Question: Find the horizontal coordinate of the first time the ball hits the ground. The result is rounded down to the nearest integer. Note that there is no energy loss in the event of a collision
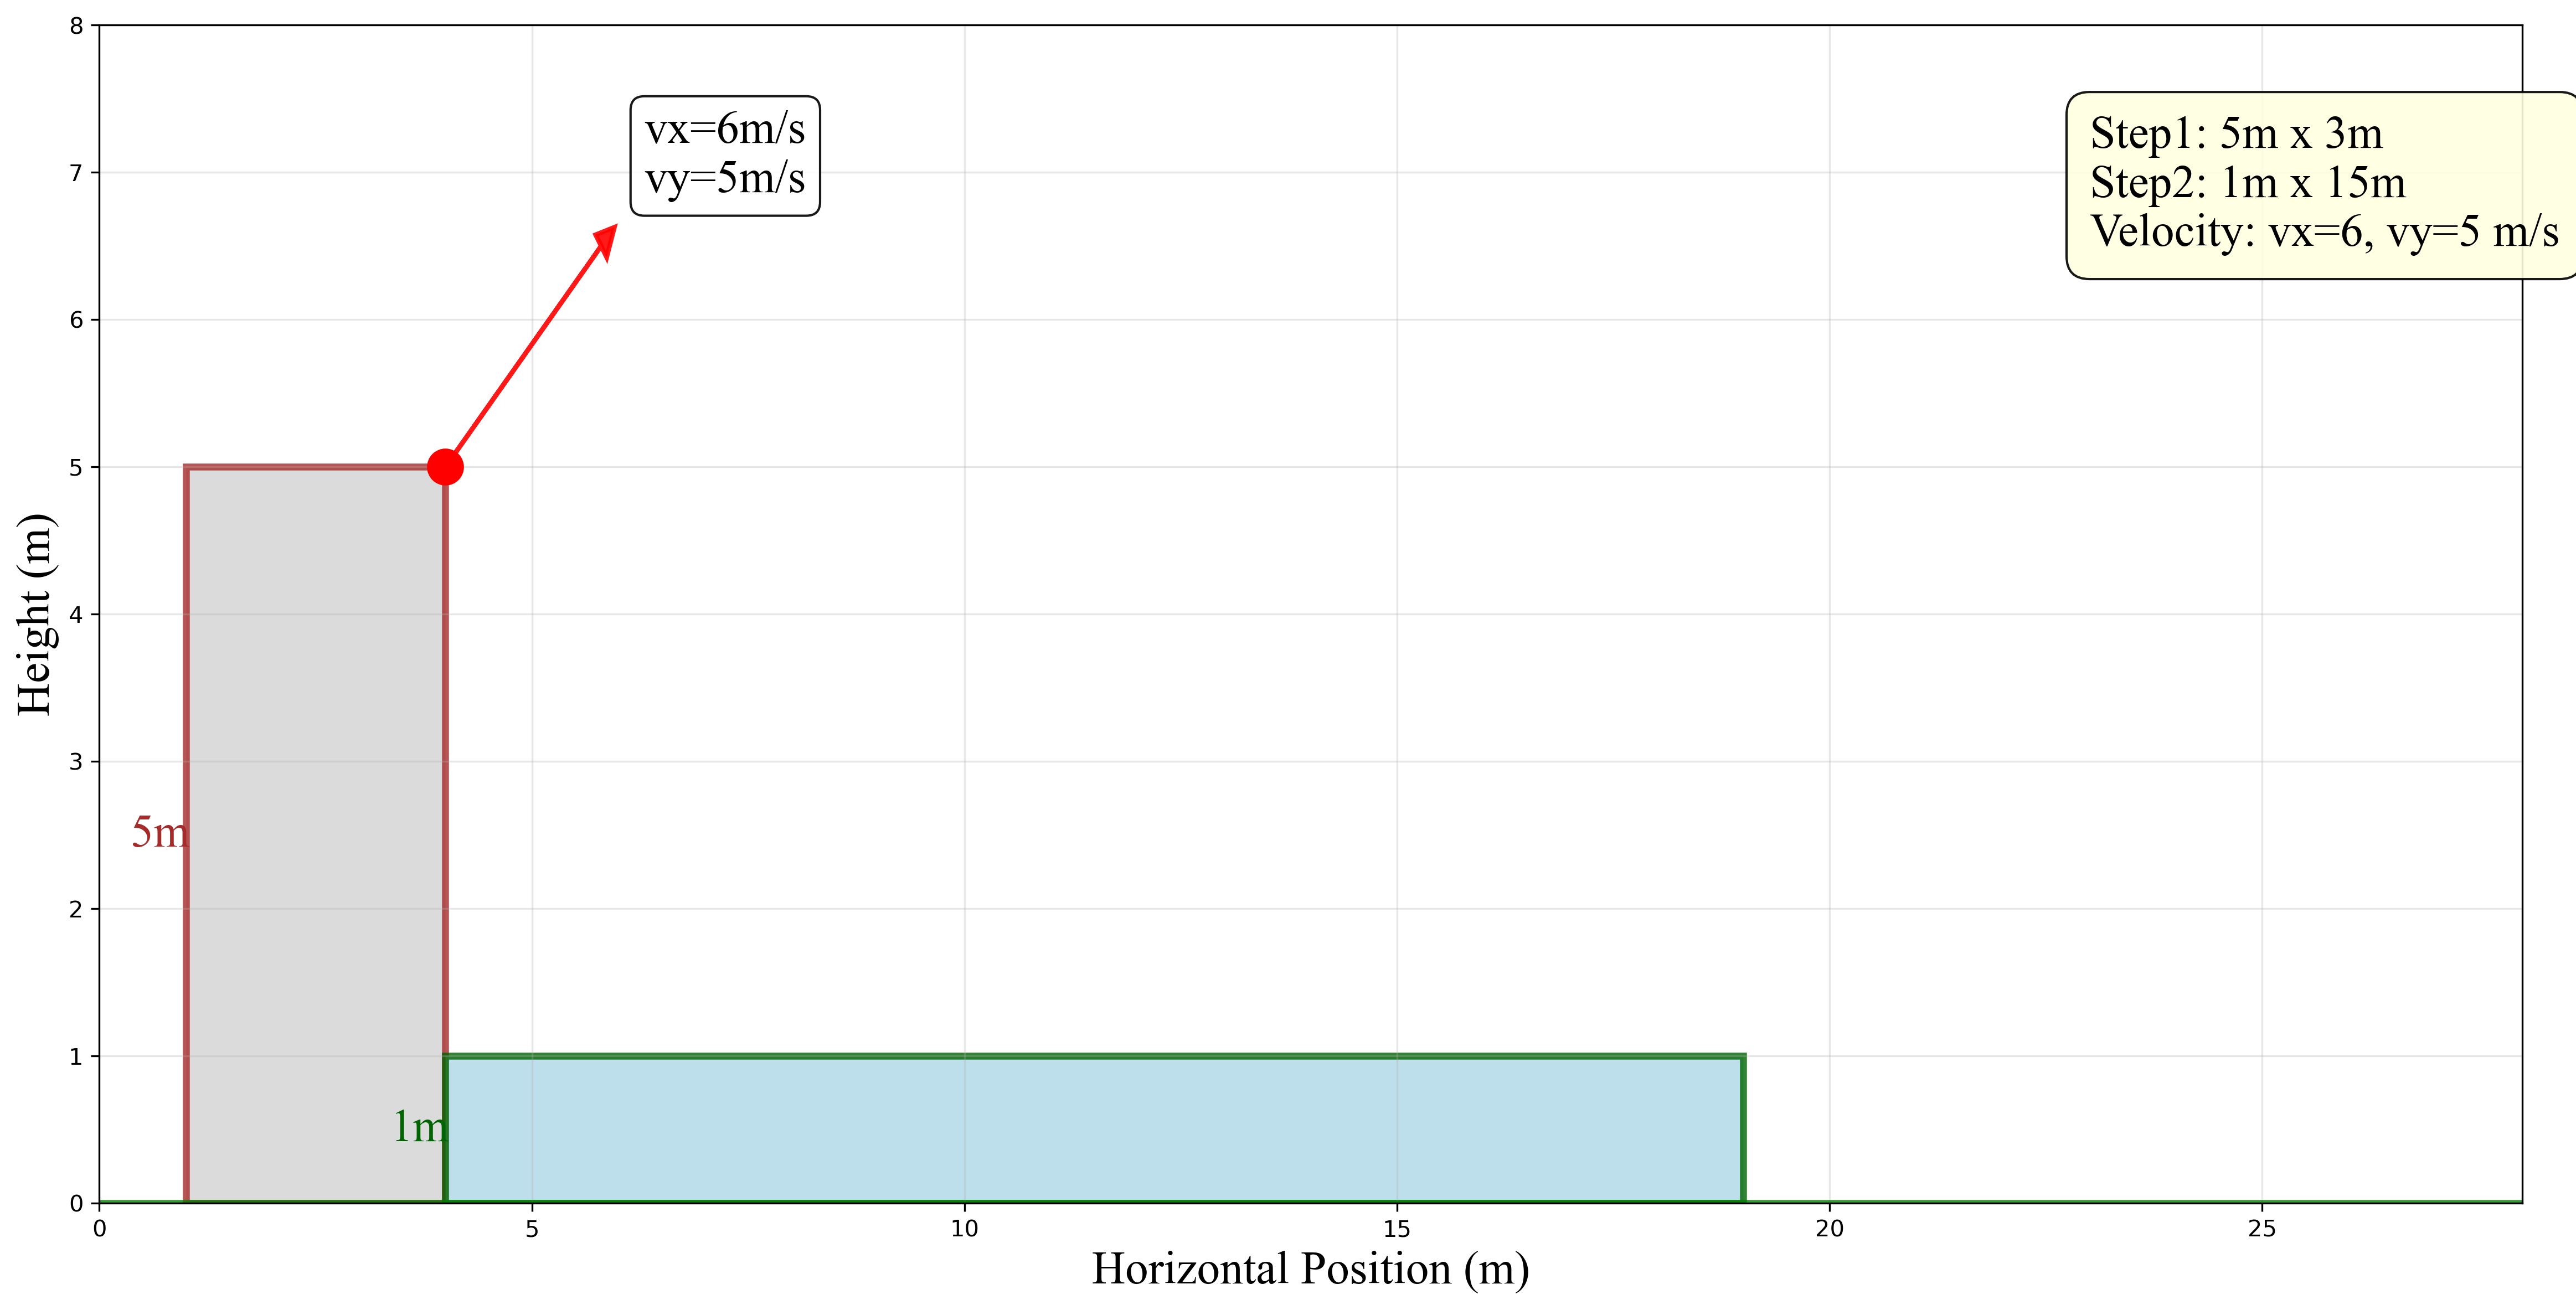
Answer: 26